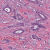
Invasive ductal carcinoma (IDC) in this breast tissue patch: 1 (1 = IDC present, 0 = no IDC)